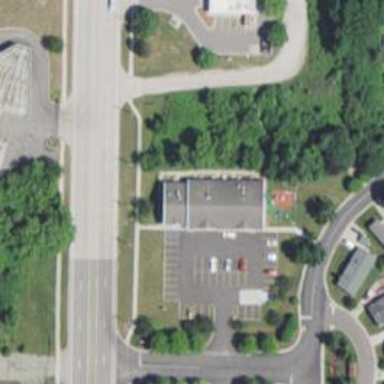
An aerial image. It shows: Convenience shop.